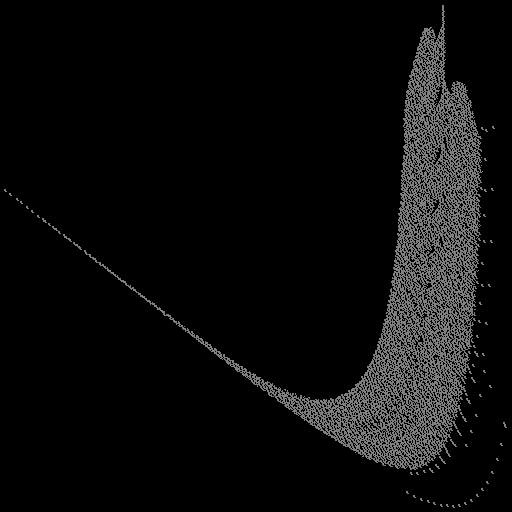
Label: spleenwort_fern